Field crop: maize
Growth stage: 1
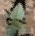
Species: datura